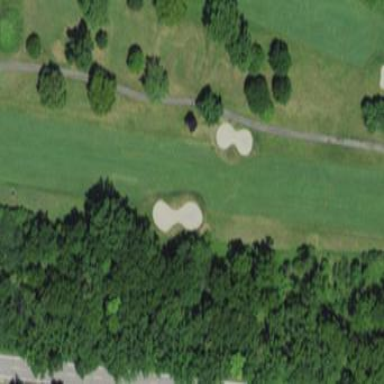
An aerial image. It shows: Scenic golf fairway.